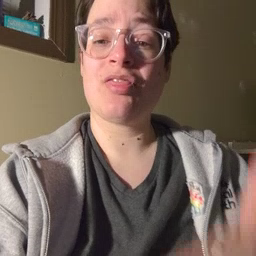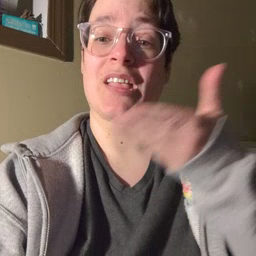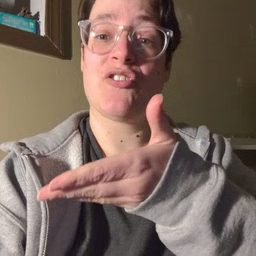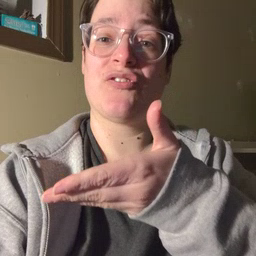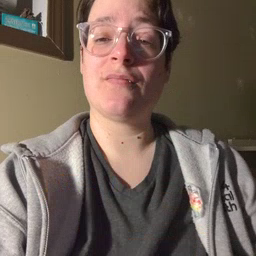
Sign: there